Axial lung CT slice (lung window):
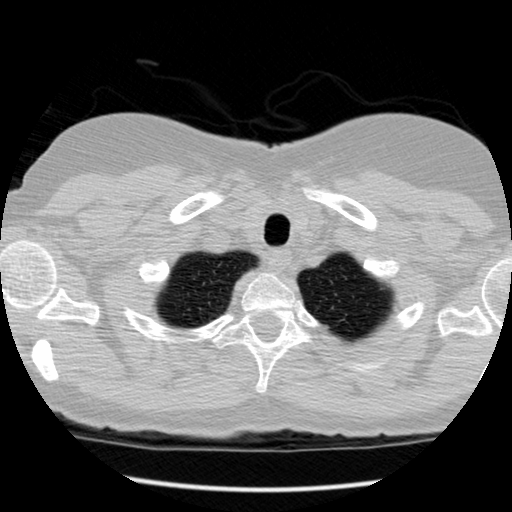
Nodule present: no